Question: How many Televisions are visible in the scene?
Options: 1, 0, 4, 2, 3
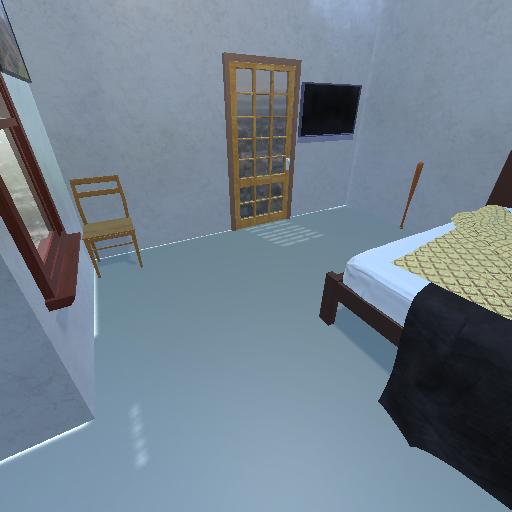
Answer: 1